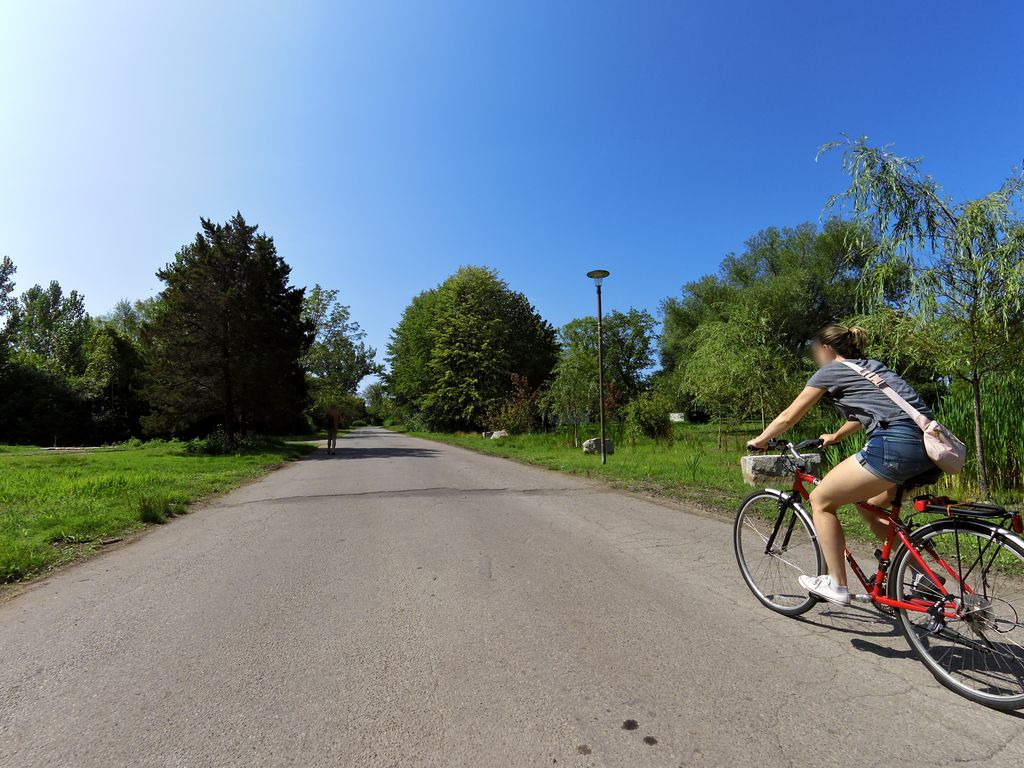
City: toronto